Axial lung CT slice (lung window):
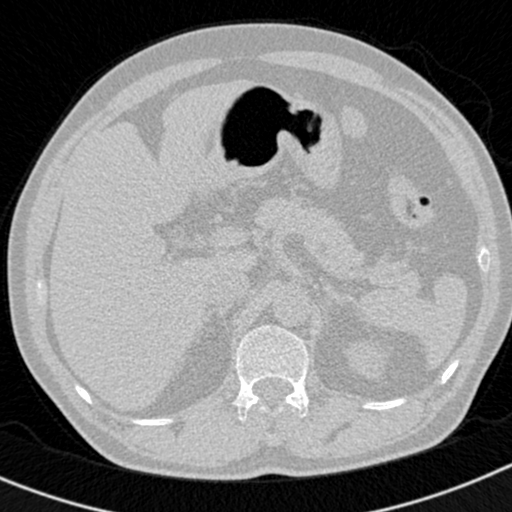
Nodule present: no